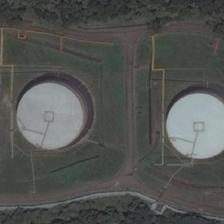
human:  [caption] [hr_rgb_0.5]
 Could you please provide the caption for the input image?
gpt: two tanks are surround by green meadows separately .

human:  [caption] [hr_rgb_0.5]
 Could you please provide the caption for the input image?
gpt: two round buildings are located in this secluded place with lush trees .

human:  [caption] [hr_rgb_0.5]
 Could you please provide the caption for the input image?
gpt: two white jars locate in the center of a forest .

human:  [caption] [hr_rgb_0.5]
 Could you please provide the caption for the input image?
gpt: two tanks are surrounded by green meadows and tubes .

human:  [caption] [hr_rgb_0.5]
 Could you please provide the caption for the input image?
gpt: two large storage tanks are around with green meadows .